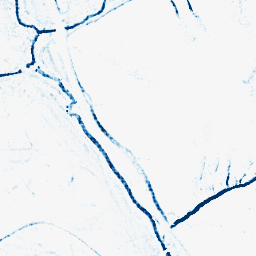
Category: morphological
Decomposition family: morphological_ellipse
Decomposition parameters: operation: closing
width: 5
height: 5
Upsampling method: sinc_hamming
Upsampling parameters: scale: 4
kernel_size: 4
Upsampling scale: 4